Question: I want to set my newscrollview to a specific height
there are two ways to do that
1 - either by setting the height property,
or
2 - by using masks
the problem is when you change the ScollView size it changes only the look of the scrollview and it will not prevent the hidden area from being touch enabled? is this a bug?
here is the code
'''
local widget = require "widget"
local myscrollview = widget.newScrollView{
height = 300,
maskFile="mask.png"
}
local obj1 = display.newRect(0, 0, display.contentWidth, display.contentHeight)
obj1:setReferencePoint( display.TopLeftReferencePoint )
obj1:setFillColor(255,27,27)
obj1.x = 0
obj1.y = 0
local obj2 = display.newRect(0, 0, display.contentWidth, display.contentHeight)
obj2:setReferencePoint( display.TopLeftReferencePoint )
obj2:setFillColor(0,27,27)
obj2.x = 0
obj2.y = 260
myscrollview:insert(obj1)
myscrollview:insert(obj2)
'''
is there any way to prevent the masked area from being touched?
Thanks in Advance

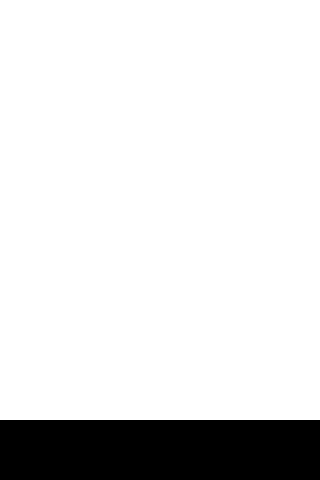
Answer: I think I have figured it out :)
you have to add this line of code
'''
myscrollview.isHitTestMasked = true
'''
see if you want the Documentation of
<URL>
Thanks to anyone tried to solve :)